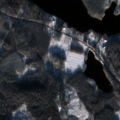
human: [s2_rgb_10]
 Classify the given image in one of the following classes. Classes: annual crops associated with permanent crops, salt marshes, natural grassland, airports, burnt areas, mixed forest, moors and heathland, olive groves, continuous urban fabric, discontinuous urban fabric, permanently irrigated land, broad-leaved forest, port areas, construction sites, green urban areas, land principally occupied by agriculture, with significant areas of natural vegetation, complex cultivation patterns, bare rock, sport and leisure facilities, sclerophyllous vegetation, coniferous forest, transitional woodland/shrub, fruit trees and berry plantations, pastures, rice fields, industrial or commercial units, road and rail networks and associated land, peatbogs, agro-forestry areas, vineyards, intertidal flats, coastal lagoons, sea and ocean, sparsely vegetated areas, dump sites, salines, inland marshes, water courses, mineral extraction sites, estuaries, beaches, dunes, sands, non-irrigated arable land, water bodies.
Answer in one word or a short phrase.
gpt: coniferous forest, mixed forest, transitional woodland/shrub, water bodies